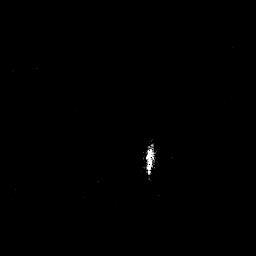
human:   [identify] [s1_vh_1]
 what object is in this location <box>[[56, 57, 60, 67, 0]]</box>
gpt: <ref>1 small ship at the center</ref>